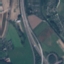
Label: Highway